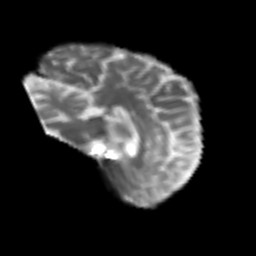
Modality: T2w
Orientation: sagittal
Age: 72
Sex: male
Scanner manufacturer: siemens
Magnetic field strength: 3 T
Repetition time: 4.987 s
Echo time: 0.0792 s